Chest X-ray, PA view. Patient: 45 years old, sex M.
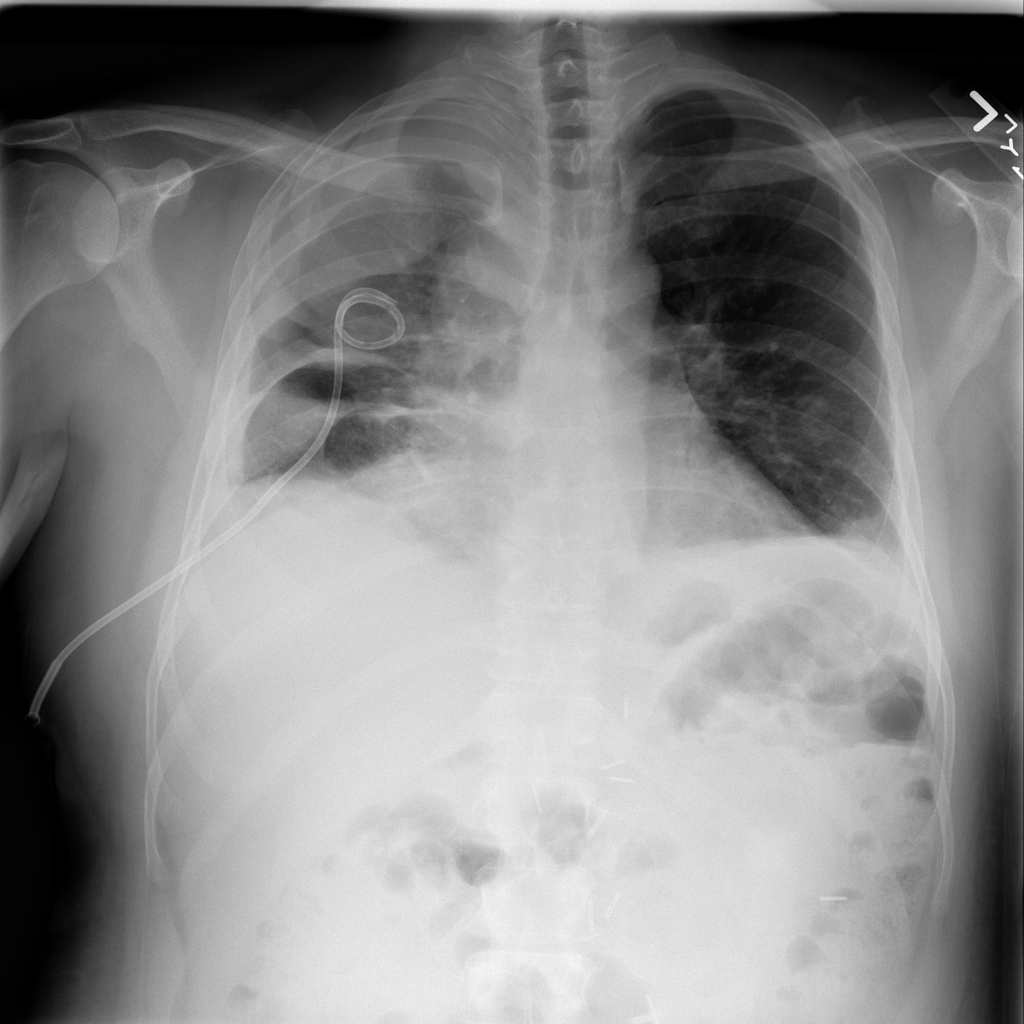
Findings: No Finding